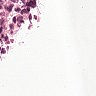
Metastatic tissue present: no